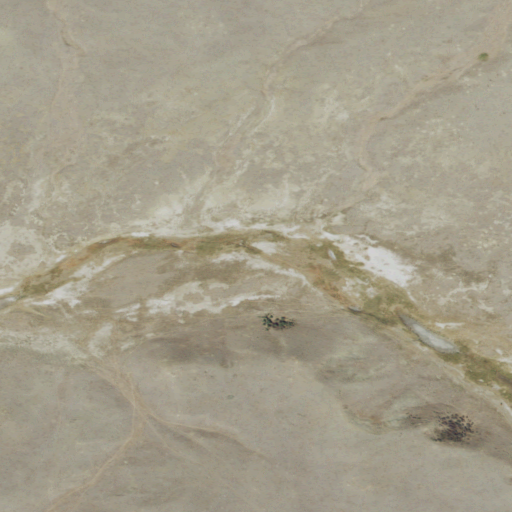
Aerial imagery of valley in Montana named O'Watch Coulee containing grassland and shrub